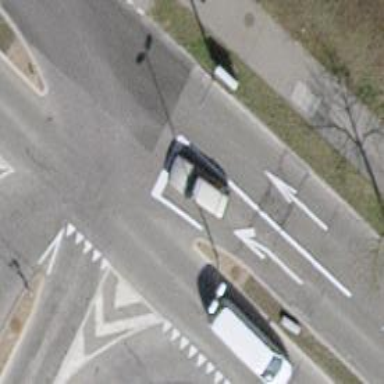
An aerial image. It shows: Secondary road with asphalt surface.